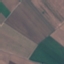
Land use / land cover: AnnualCrop